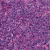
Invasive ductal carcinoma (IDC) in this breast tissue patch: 1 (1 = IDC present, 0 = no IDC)